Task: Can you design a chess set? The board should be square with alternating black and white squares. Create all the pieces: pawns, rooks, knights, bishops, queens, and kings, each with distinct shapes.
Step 743:
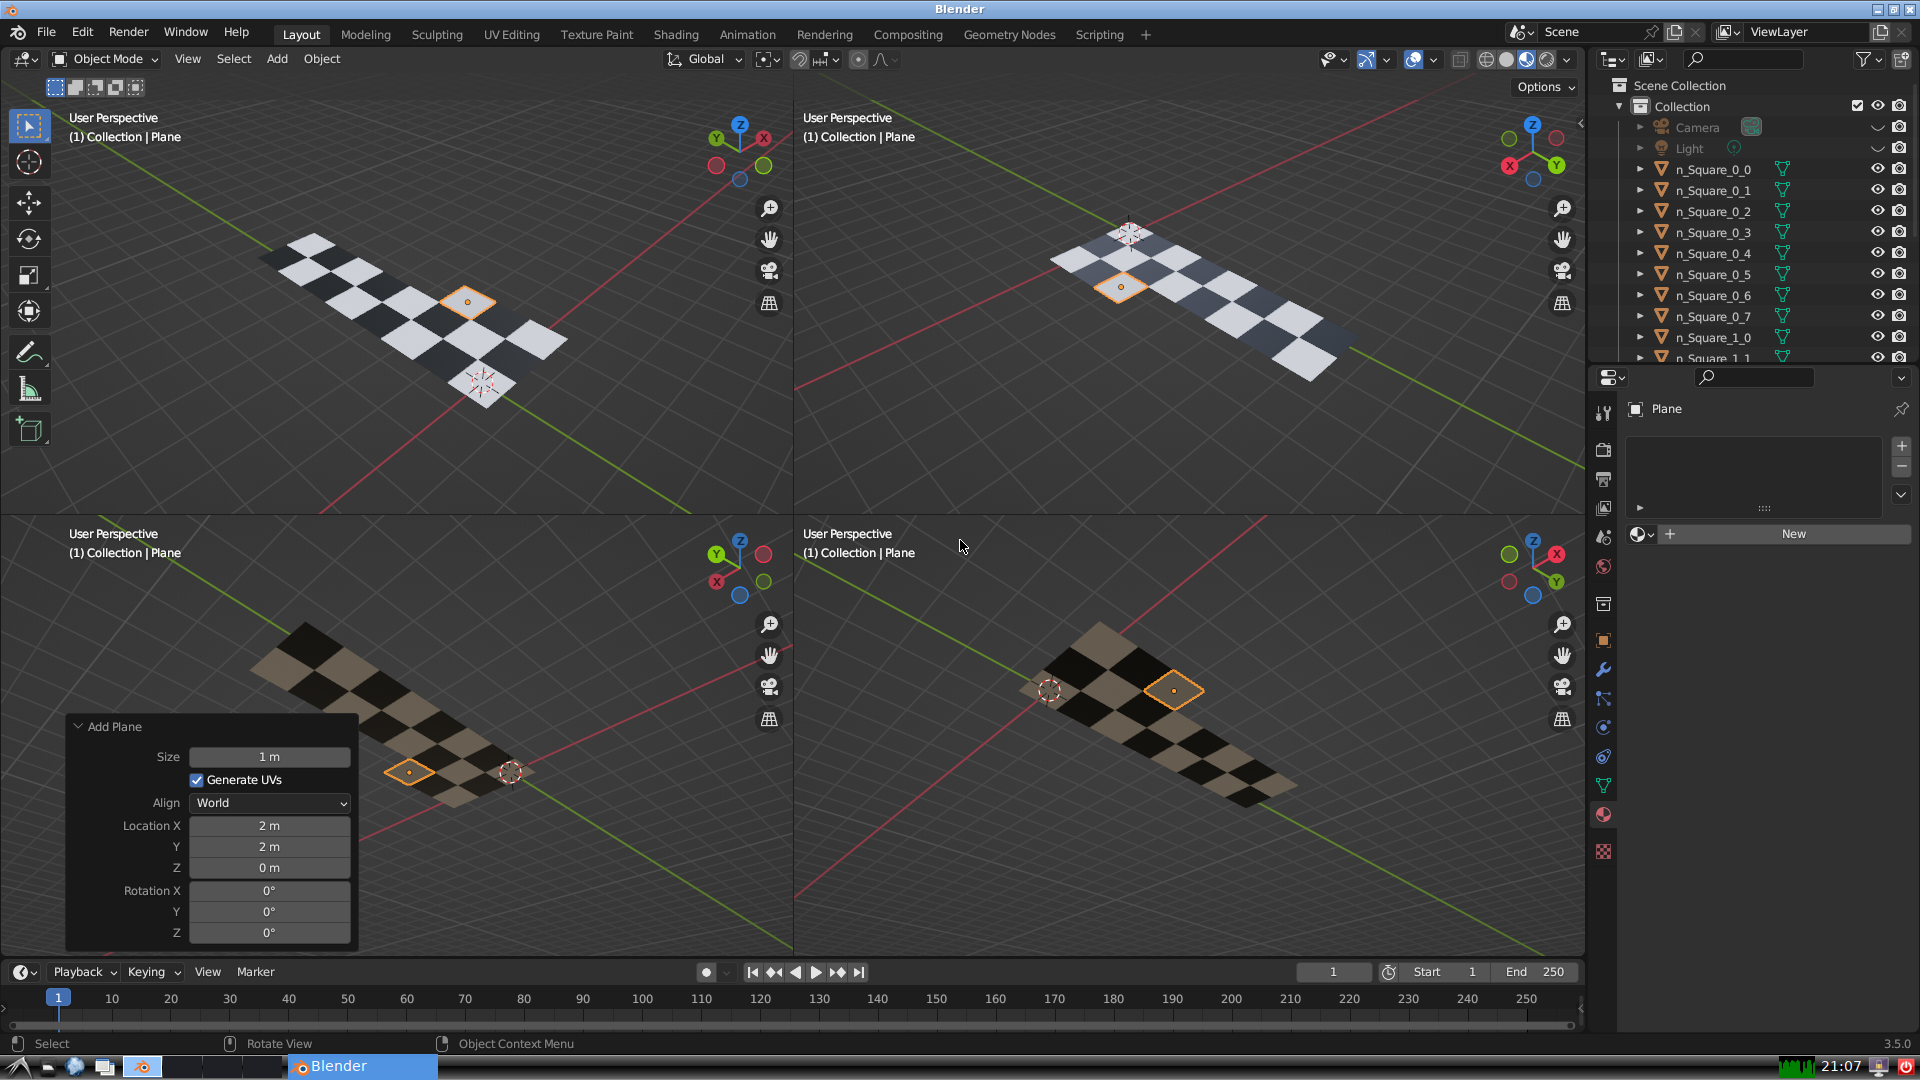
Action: {"key_press": ['Ctrl, Home']}